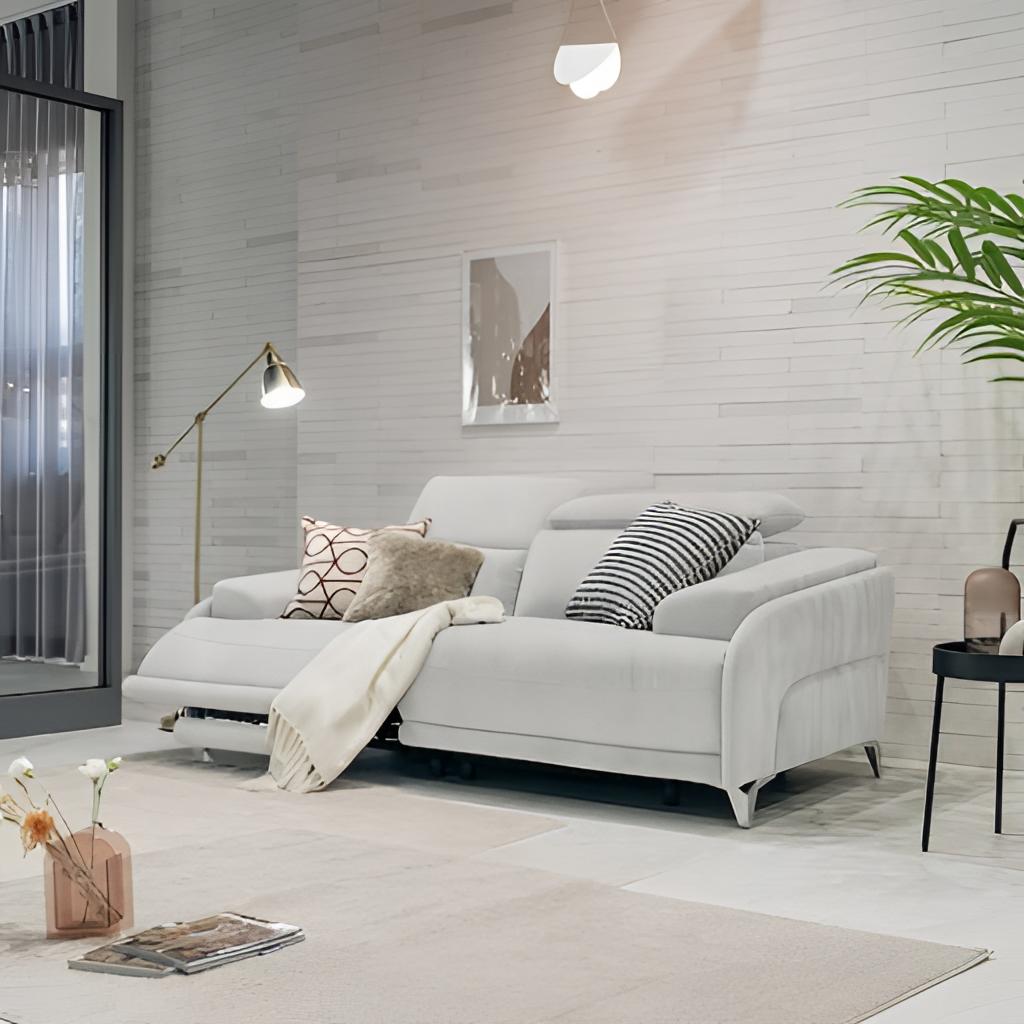
fabric sofa, living room, tile flooring, with large square pattern, modern, white tile wallpaper, with solid pattern